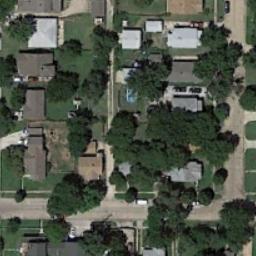
Label: residential